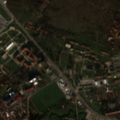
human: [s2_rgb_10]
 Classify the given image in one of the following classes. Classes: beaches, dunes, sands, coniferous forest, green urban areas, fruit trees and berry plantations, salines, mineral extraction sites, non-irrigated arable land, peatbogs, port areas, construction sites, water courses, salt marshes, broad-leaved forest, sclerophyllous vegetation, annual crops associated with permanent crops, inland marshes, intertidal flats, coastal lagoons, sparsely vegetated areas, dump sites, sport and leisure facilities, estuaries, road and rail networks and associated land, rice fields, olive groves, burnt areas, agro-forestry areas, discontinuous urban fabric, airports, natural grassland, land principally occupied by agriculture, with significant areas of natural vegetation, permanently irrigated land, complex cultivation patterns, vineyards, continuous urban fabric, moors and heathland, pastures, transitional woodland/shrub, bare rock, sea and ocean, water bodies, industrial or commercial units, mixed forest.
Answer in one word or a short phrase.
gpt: discontinuous urban fabric, industrial or commercial units, green urban areas, pastures, complex cultivation patterns